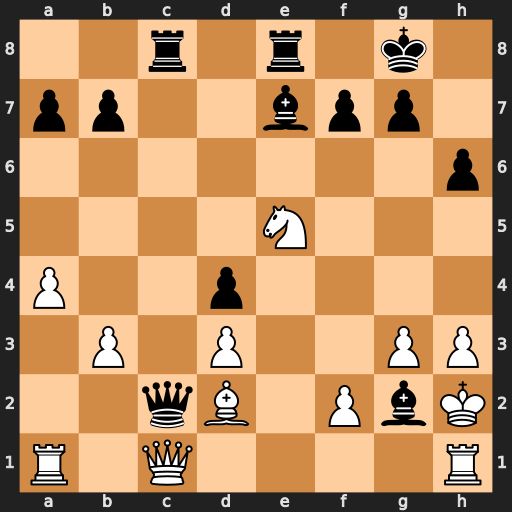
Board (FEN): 2r1r1k1/pp2bpp1/7p/4N3/P2p4/1P1P2PP/2qB1PbK/R1Q4R
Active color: w
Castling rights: -
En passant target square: -
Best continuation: Kxg2